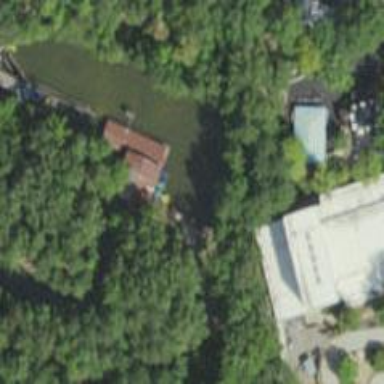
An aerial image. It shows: Building passage tunnel leading to river rafting attraction.